Interaction volume radius: 10 \u00c5
Interaction volume height: 15 \u00c5
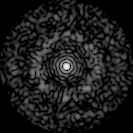
Disorder parameter: 0.8615